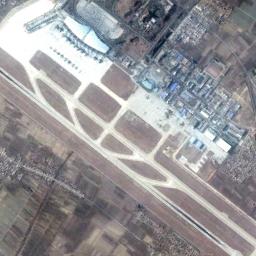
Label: airport